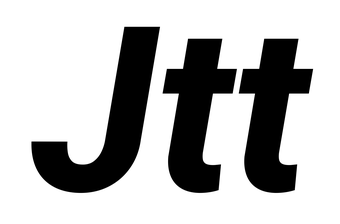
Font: Roboto-Italic_ExtraBold_Italic